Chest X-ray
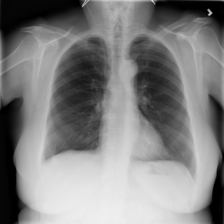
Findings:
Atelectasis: negative
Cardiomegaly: negative
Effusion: negative
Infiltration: positive
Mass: negative
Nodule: negative
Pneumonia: negative
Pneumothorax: negative
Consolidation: negative
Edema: negative
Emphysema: negative
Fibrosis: negative
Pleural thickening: negative
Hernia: negative